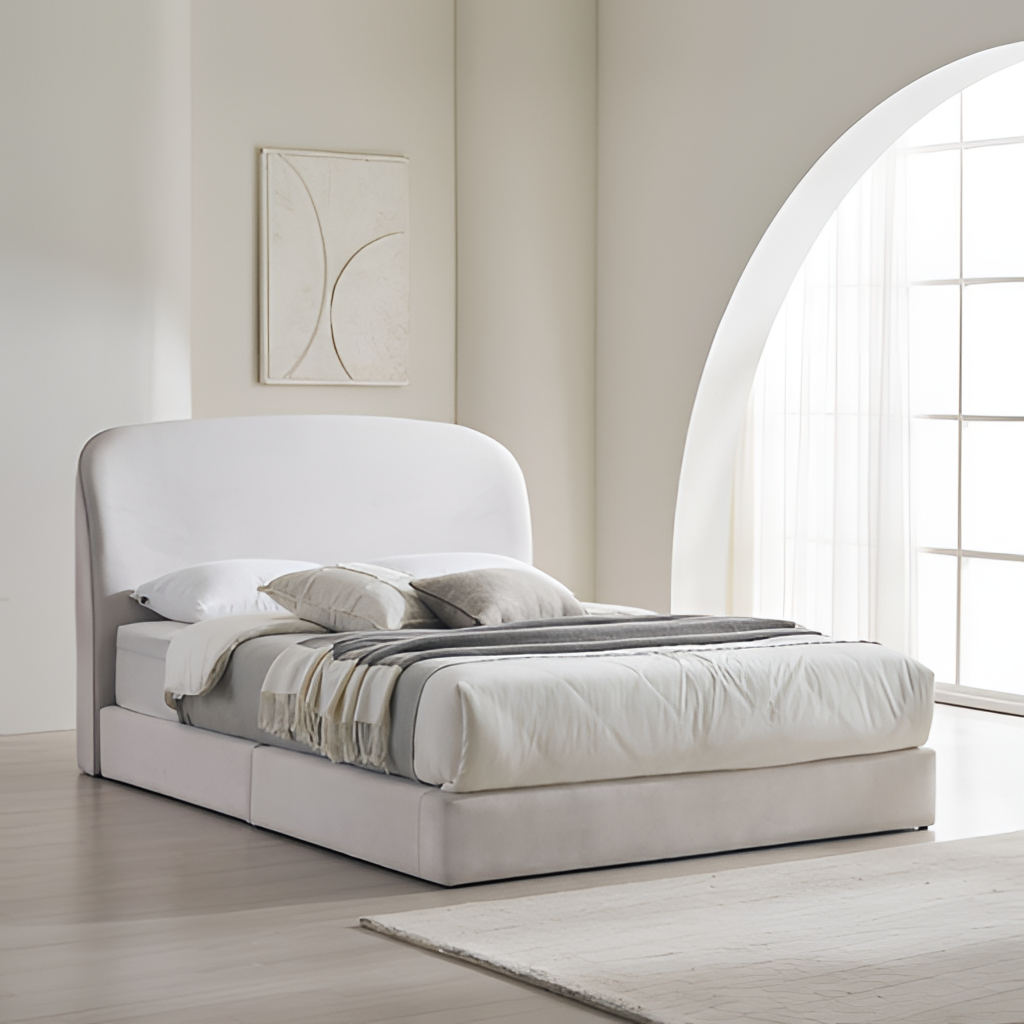
fabric bed, bedroom, beige wood flooring, with plank pattern, beige paint wallpaper, with solid pattern, modern